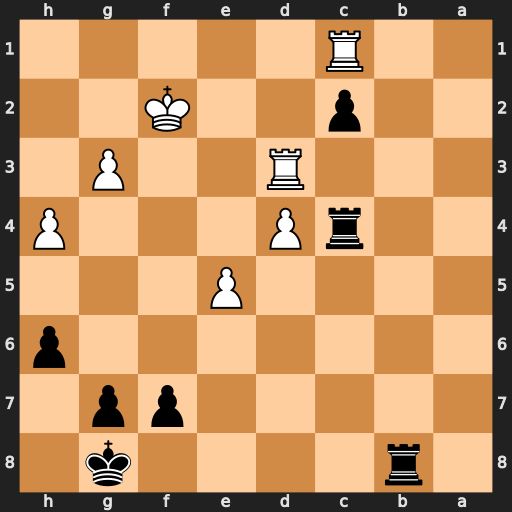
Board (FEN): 1r4k1/5pp1/7p/4P3/2rP3P/3R2P1/2p2K2/2R5
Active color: b
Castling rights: -
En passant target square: -
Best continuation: Rb1 Rxc2 Rxc2+